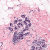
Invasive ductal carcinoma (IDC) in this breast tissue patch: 0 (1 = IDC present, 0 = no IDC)